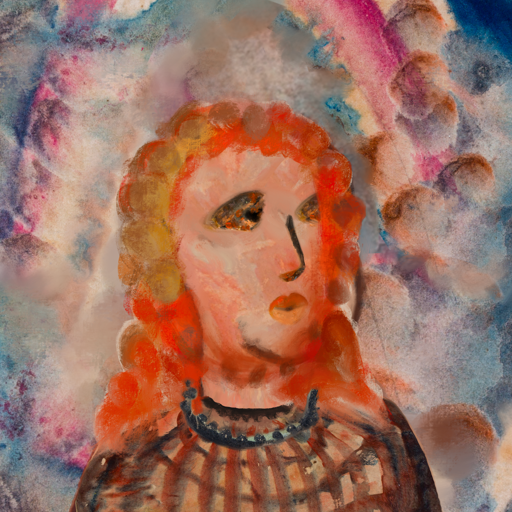
Background: Rupkatha, Head And Neck Side: Roy_Bahadur, Face Side: Gypsy_Queen, Bust: Orphan, Hair Side: Rupkatha, Head Accessory: Blank, Second Necklace: Blank, Necklace: Childish, Baby: Blank